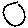
Label: circle